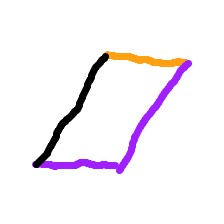
Shape: parallelogram